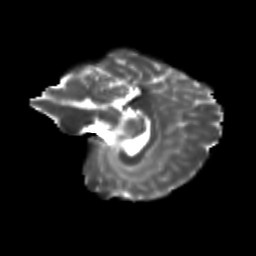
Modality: T2w
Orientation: sagittal
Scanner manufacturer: siemens
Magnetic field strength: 3 T
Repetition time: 9.2 s
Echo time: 0.084 s